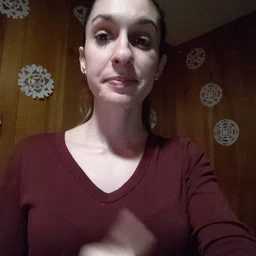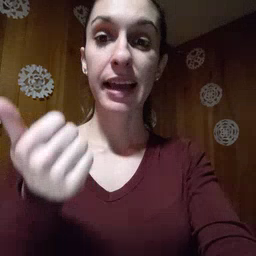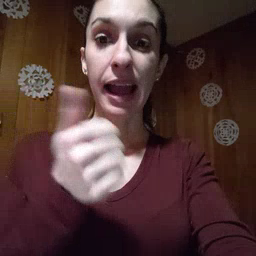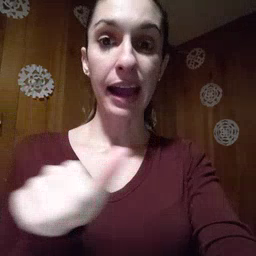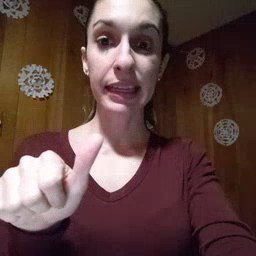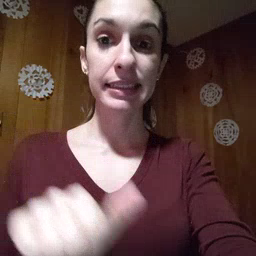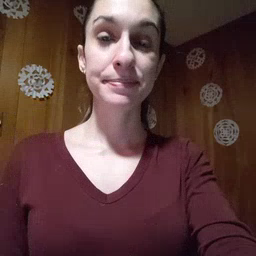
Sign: any